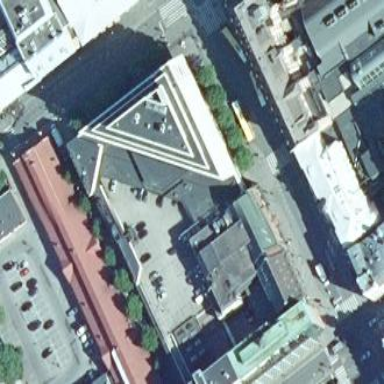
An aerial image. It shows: Rooftop parking area.